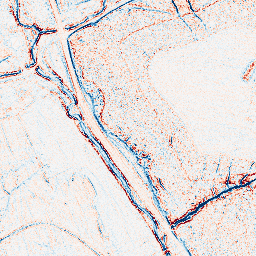
Category: edge_preserving
Decomposition family: bilateral
Decomposition parameters: d: 5
sigma_color: 150
sigma_space: 25
Upsampling method: cubic_catmull_rom
Upsampling parameters: scale: 4
Upsampling scale: 4